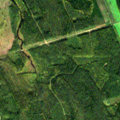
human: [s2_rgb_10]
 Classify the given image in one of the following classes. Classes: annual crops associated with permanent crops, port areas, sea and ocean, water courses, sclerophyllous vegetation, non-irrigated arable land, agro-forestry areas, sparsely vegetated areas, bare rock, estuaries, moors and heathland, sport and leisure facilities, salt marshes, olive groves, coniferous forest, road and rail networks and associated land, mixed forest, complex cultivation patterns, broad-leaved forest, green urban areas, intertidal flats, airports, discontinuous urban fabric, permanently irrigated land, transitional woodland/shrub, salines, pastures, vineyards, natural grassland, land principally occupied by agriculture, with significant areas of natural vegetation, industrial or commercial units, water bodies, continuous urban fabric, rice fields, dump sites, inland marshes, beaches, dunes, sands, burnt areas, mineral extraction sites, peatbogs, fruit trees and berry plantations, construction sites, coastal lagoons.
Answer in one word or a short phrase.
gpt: land principally occupied by agriculture, with significant areas of natural vegetation, broad-leaved forest, coniferous forest